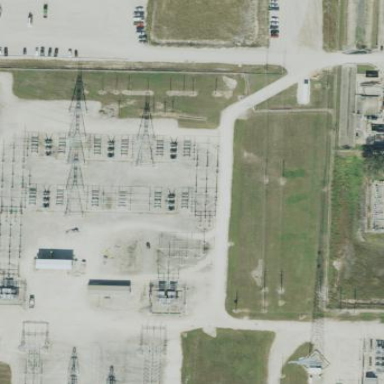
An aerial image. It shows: Outdoor power substation. The substation is at the transmission level. It is surrounded by fence.